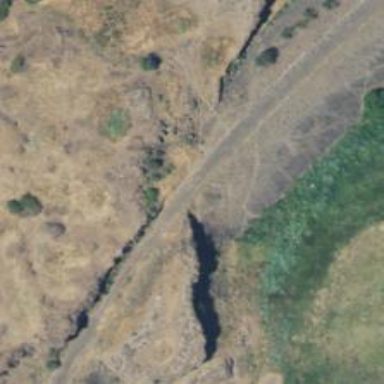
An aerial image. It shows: Track road with embankment. The note suggests that it used to be railway and now serves as rail-trail.